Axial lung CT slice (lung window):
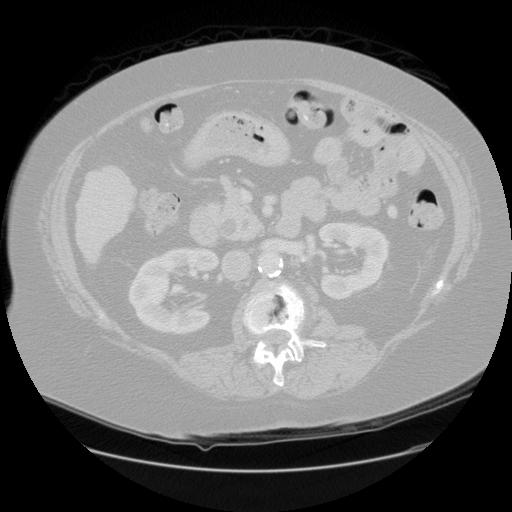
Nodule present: no